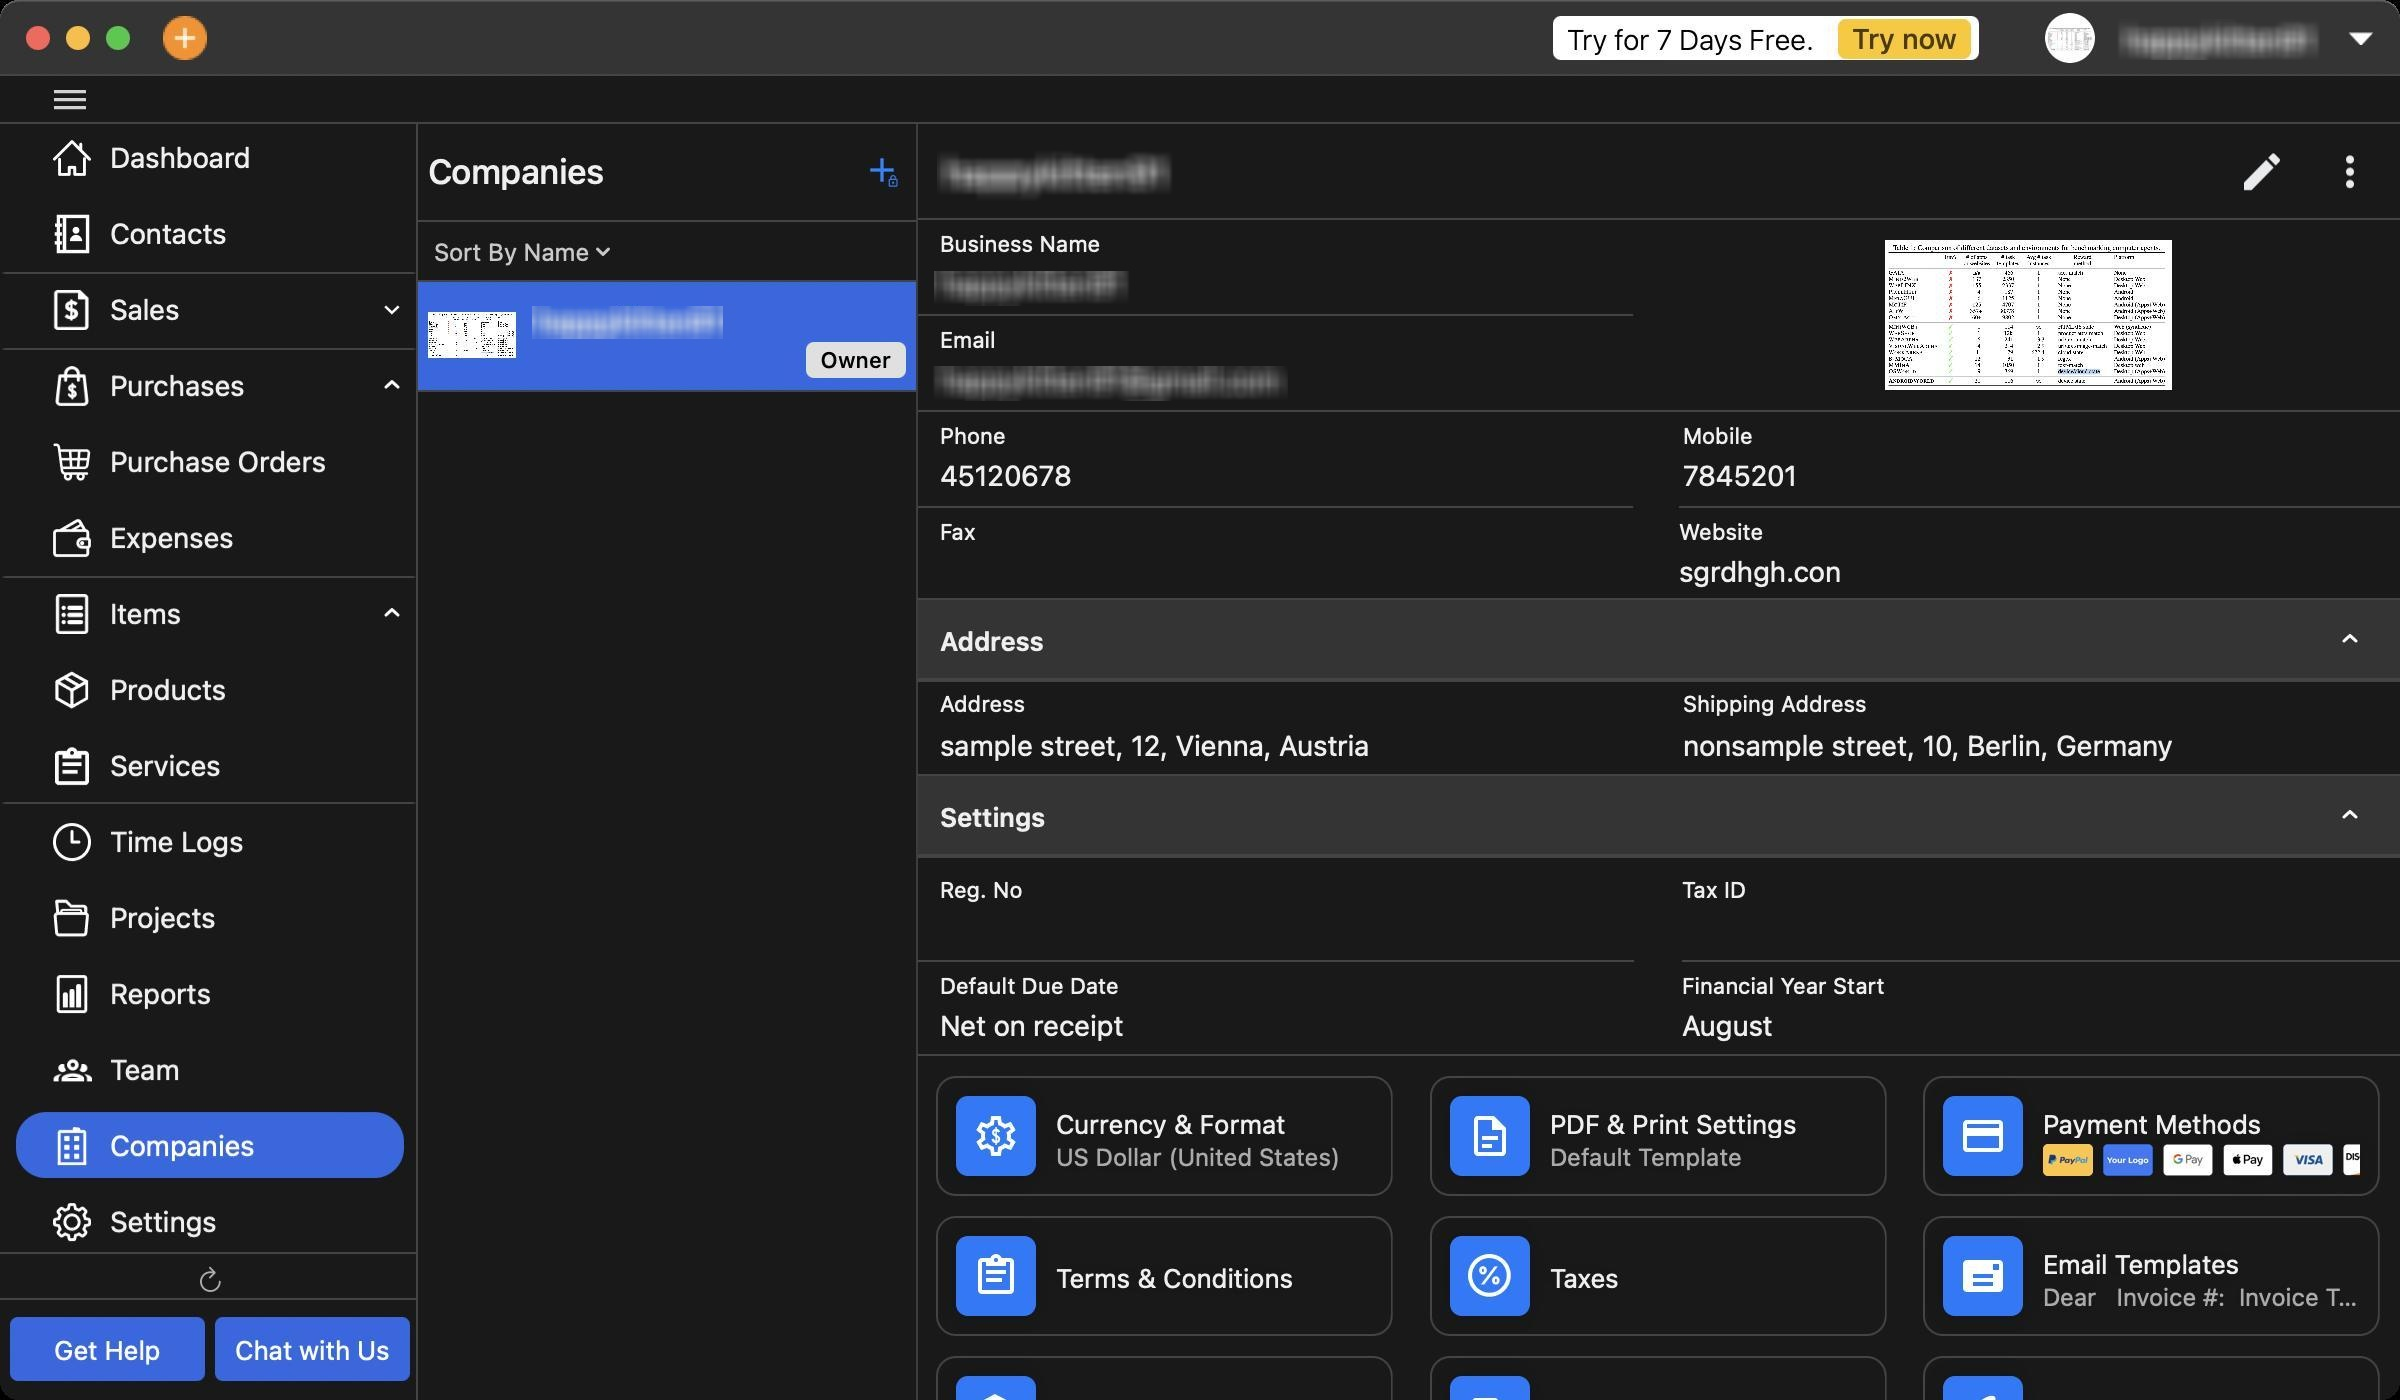
Accessibility tree:
{"name": "Moon_Invoice", "role": "AXWindow", "description": null, "role_description": "standard window", "value": null, "position": "257.00;102.00", "size": "1200;700", "children": [{"name": null, "role": "AXGroup", "description": null, "role_description": "group", "value": null, "position": "0.00;61.00", "size": "210;5", "children": []}, {"name": null, "role": "AXScrollArea", "description": null, "role_description": "scroll area", "value": null, "position": "0.00;62.00", "size": "210;568", "children": [{"name": null, "role": "AXTable", "description": null, "role_description": "table", "value": null, "position": "0.00;60.00", "size": "210;570", "children": [{"name": null, "role": "AXRow", "description": null, "role_description": "table row", "value": null, "position": "0.00;60.00", "size": "210;38", "children": [{"name": null, "role": "AXCell", "description": null, "role_description": "cell", "value": null, "position": "1.00;60.00", "size": "207;38", "children": [{"name": null, "role": "AXGroup", "description": null, "role_description": "group", "value": null, "position": "8.00;62.00", "size": "194;33", "children": [{"name": null, "role": "AXStaticText", "description": null, "role_description": "text", "value": "Dashboard", "position": "53.00;69.00", "size": "143;19", "children": []}, {"name": null, "role": "AXImage", "description": "iconLeft home White", "role_description": "image", "value": null, "position": "26.00;69.00", "size": "20;20", "children": []}]}]}]}, {"name": null, "role": "AXRow", "description": null, "role_description": "table row", "value": null, "position": "0.00;98.00", "size": "210;38", "children": [{"name": null, "role": "AXCell", "description": null, "role_description": "cell", "value": null, "position": "1.00;98.00", "size": "207;38", "children": [{"name": null, "role": "AXGroup", "description": null, "role_description": "group", "value": null, "position": "8.00;100.00", "size": "194;33", "children": [{"name": null, "role": "AXStaticText", "description": null, "role_description": "text", "value": "Contacts", "position": "53.00;107.00", "size": "143;19", "children": []}, {"name": null, "role": "AXImage", "description": "iconLeft contacts White", "role_description": "image", "value": null, "position": "26.00;107.00", "size": "20;20", "children": []}]}]}]}, {"name": null, "role": "AXRow", "description": null, "role_description": "table row", "value": null, "position": "0.00;136.00", "size": "210;38", "children": [{"name": null, "role": "AXCell", "description": null, "role_description": "cell", "value": null, "position": "1.00;136.00", "size": "207;38", "children": [{"name": null, "role": "AXGroup", "description": null, "role_description": "group", "value": null, "position": "-1.00;136.00", "size": "211;1", "children": []}, {"name": null, "role": "AXGroup", "description": null, "role_description": "group", "value": null, "position": "8.00;138.00", "size": "194;33", "children": [{"name": null, "role": "AXStaticText", "description": null, "role_description": "text", "value": "Sales", "position": "53.00;145.00", "size": "143;19", "children": []}, {"name": null, "role": "AXImage", "description": "iconLeft Sales White", "role_description": "image", "value": null, "position": "26.00;145.00", "size": "20;20", "children": []}]}, {"name": null, "role": "AXImage", "description": "down arrow White", "role_description": "image", "value": null, "position": "183.00;142.50", "size": "25;25", "children": []}]}]}, {"name": null, "role": "AXRow", "description": null, "role_description": "table row", "value": null, "position": "0.00;174.00", "size": "210;0", "children": [{"name": null, "role": "AXCell", "description": null, "role_description": "cell", "value": null, "position": "1.00;174.00", "size": "207;0", "children": [{"name": null, "role": "AXGroup", "description": null, "role_description": "group", "value": null, "position": "8.00;176.01", "size": "194;0", "children": [{"name": null, "role": "AXStaticText", "description": null, "role_description": "text", "value": "Invoices", "position": "53.00;183.01", "size": "143;19", "children": []}, {"name": null, "role": "AXImage", "description": "iconLeft invoice White", "role_description": "image", "value": null, "position": "26.00;183.01", "size": "20;20", "children": []}]}]}]}, {"name": null, "role": "AXRow", "description": null, "role_description": "table row", "value": null, "position": "0.00;174.01", "size": "210;0", "children": [{"name": null, "role": "AXCell", "description": null, "role_description": "cell", "value": null, "position": "1.00;174.01", "size": "207;0", "children": [{"name": null, "role": "AXGroup", "description": null, "role_description": "group", "value": null, "position": "8.00;176.02", "size": "194;0", "children": [{"name": null, "role": "AXStaticText", "description": null, "role_description": "text", "value": "Estimates", "position": "53.00;183.02", "size": "143;19", "children": []}, {"name": null, "role": "AXImage", "description": "iconLeft estimate White", "role_description": "image", "value": null, "position": "26.00;183.02", "size": "20;20", "children": []}]}]}]}, {"name": null, "role": "AXRow", "description": null, "role_description": "table row", "value": null, "position": "0.00;174.02", "size": "210;0", "children": [{"name": null, "role": "AXCell", "description": null, "role_description": "cell", "value": null, "position": "1.00;174.02", "size": "207;0", "children": [{"name": null, "role": "AXGroup", "description": null, "role_description": "group", "value": null, "position": "8.00;176.03", "size": "194;0", "children": [{"name": null, "role": "AXStaticText", "description": null, "role_description": "text", "value": "Credit Notes", "position": "53.00;183.03", "size": "143;19", "children": []}, {"name": null, "role": "AXImage", "description": "iconLeft credit notes White", "role_description": "image", "value": null, "position": "26.00;183.03", "size": "20;20", "children": []}]}]}]}, {"name": null, "role": "AXRow", "description": null, "role_description": "table row", "value": null, "position": "0.00;174.03", "size": "210;0", "children": [{"name": null, "role": "AXCell", "description": null, "role_description": "cell", "value": null, "position": "1.00;174.03", "size": "207;0", "children": [{"name": null, "role": "AXGroup", "description": null, "role_description": "group", "value": null, "position": "8.00;176.04", "size": "194;0", "children": [{"name": null, "role": "AXStaticText", "description": null, "role_description": "text", "value": "Payments", "position": "53.00;183.04", "size": "143;19", "children": []}, {"name": null, "role": "AXImage", "description": "iconLeft payments White", "role_description": "image", "value": null, "position": "26.00;183.04", "size": "20;20", "children": []}]}]}]}, {"name": null, "role": "AXRow", "description": null, "role_description": "table row", "value": null, "position": "0.00;174.04", "size": "210;38", "children": [{"name": null, "role": "AXCell", "description": null, "role_description": "cell", "value": null, "position": "1.00;174.04", "size": "207;38", "children": [{"name": null, "role": "AXGroup", "description": null, "role_description": "group", "value": null, "position": "-1.00;174.04", "size": "211;1", "children": []}, {"name": null, "role": "AXGroup", "description": null, "role_description": "group", "value": null, "position": "8.00;176.04", "size": "194;33", "children": [{"name": null, "role": "AXStaticText", "description": null, "role_description": "text", "value": "Purchases", "position": "53.00;183.04", "size": "143;19", "children": []}, {"name": null, "role": "AXImage", "description": "iconLeft Purchases White", "role_description": "image", "value": null, "position": "26.00;183.04", "size": "20;20", "children": []}]}, {"name": null, "role": "AXImage", "description": "up arrow white", "role_description": "image", "value": null, "position": "183.00;180.54", "size": "25;25", "children": []}]}]}, {"name": null, "role": "AXRow", "description": null, "role_description": "table row", "value": null, "position": "0.00;212.04", "size": "210;38", "children": [{"name": null, "role": "AXCell", "description": null, "role_description": "cell", "value": null, "position": "1.00;212.04", "size": "207;38", "children": [{"name": null, "role": "AXGroup", "description": null, "role_description": "group", "value": null, "position": "8.00;214.04", "size": "194;33", "children": [{"name": null, "role": "AXStaticText", "description": null, "role_description": "text", "value": "Purchase Orders", "position": "53.00;221.04", "size": "143;19", "children": []}, {"name": null, "role": "AXImage", "description": "iconLeft purchase order White", "role_description": "image", "value": null, "position": "26.00;221.04", "size": "20;20", "children": []}]}]}]}, {"name": null, "role": "AXRow", "description": null, "role_description": "table row", "value": null, "position": "0.00;250.04", "size": "210;38", "children": [{"name": null, "role": "AXCell", "description": null, "role_description": "cell", "value": null, "position": "1.00;250.04", "size": "207;38", "children": [{"name": null, "role": "AXGroup", "description": null, "role_description": "group", "value": null, "position": "8.00;252.04", "size": "194;33", "children": [{"name": null, "role": "AXStaticText", "description": null, "role_description": "text", "value": "Expenses", "position": "53.00;259.04", "size": "143;19", "children": []}, {"name": null, "role": "AXImage", "description": "iconLeft expenses White", "role_description": "image", "value": null, "position": "26.00;259.04", "size": "20;20", "children": []}]}]}]}, {"name": null, "role": "AXRow", "description": null, "role_description": "table row", "value": null, "position": "0.00;288.04", "size": "210;38", "children": [{"name": null, "role": "AXCell", "description": null, "role_description": "cell", "value": null, "position": "1.00;288.04", "size": "207;38", "children": [{"name": null, "role": "AXGroup", "description": null, "role_description": "group", "value": null, "position": "-1.00;288.04", "size": "211;1", "children": []}, {"name": null, "role": "AXGroup", "description": null, "role_description": "group", "value": null, "position": "8.00;290.04", "size": "194;33", "children": [{"name": null, "role": "AXStaticText", "description": null, "role_description": "text", "value": "Items", "position": "53.00;297.04", "size": "143;19", "children": []}, {"name": null, "role": "AXImage", "description": "iconLeft Items White", "role_description": "image", "value": null, "position": "26.00;297.04", "size": "20;20", "children": []}]}, {"name": null, "role": "AXImage", "description": "up arrow white", "role_description": "image", "value": null, "position": "183.00;294.54", "size": "25;25", "children": []}]}]}, {"name": null, "role": "AXRow", "description": null, "role_description": "table row", "value": null, "position": "0.00;326.04", "size": "210;38", "children": [{"name": null, "role": "AXCell", "description": null, "role_description": "cell", "value": null, "position": "1.00;326.04", "size": "207;38", "children": [{"name": null, "role": "AXGroup", "description": null, "role_description": "group", "value": null, "position": "8.00;328.04", "size": "194;33", "children": [{"name": null, "role": "AXStaticText", "description": null, "role_description": "text", "value": "Products", "position": "53.00;335.04", "size": "143;19", "children": []}, {"name": null, "role": "AXImage", "description": "iconLeft product White", "role_description": "image", "value": null, "position": "26.00;335.04", "size": "20;20", "children": []}]}]}]}, {"name": null, "role": "AXRow", "description": null, "role_description": "table row", "value": null, "position": "0.00;364.04", "size": "210;38", "children": [{"name": null, "role": "AXCell", "description": null, "role_description": "cell", "value": null, "position": "1.00;364.04", "size": "207;38", "children": [{"name": null, "role": "AXGroup", "description": null, "role_description": "group", "value": null, "position": "8.00;366.04", "size": "194;33", "children": [{"name": null, "role": "AXStaticText", "description": null, "role_description": "text", "value": "Services", "position": "53.00;373.04", "size": "143;19", "children": []}, {"name": null, "role": "AXImage", "description": "iconLeft service White", "role_description": "image", "value": null, "position": "26.00;373.04", "size": "20;20", "children": []}]}, {"name": null, "role": "AXGroup", "description": null, "role_description": "group", "value": null, "position": "-1.00;401.04", "size": "211;1", "children": []}]}]}, {"name": null, "role": "AXRow", "description": null, "role_description": "table row", "value": null, "position": "0.00;402.04", "size": "210;38", "children": [{"name": null, "role": "AXCell", "description": null, "role_description": "cell", "value": null, "position": "1.00;402.04", "size": "207;38", "children": [{"name": null, "role": "AXGroup", "description": null, "role_description": "group", "value": null, "position": "8.00;404.04", "size": "194;33", "children": [{"name": null, "role": "AXStaticText", "description": null, "role_description": "text", "value": "Time Logs", "position": "53.00;411.04", "size": "143;19", "children": []}, {"name": null, "role": "AXImage", "description": "iconLeft timelogs White", "role_description": "image", "value": null, "position": "26.00;411.04", "size": "20;20", "children": []}]}]}]}, {"name": null, "role": "AXRow", "description": null, "role_description": "table row", "value": null, "position": "0.00;440.04", "size": "210;38", "children": [{"name": null, "role": "AXCell", "description": null, "role_description": "cell", "value": null, "position": "1.00;440.04", "size": "207;38", "children": [{"name": null, "role": "AXGroup", "description": null, "role_description": "group", "value": null, "position": "8.00;442.04", "size": "194;33", "children": [{"name": null, "role": "AXStaticText", "description": null, "role_description": "text", "value": "Projects", "position": "53.00;449.04", "size": "143;19", "children": []}, {"name": null, "role": "AXImage", "description": "iconLeft project White", "role_description": "image", "value": null, "position": "26.00;449.04", "size": "20;20", "children": []}]}]}]}, {"name": null, "role": "AXRow", "description": null, "role_description": "table row", "value": null, "position": "0.00;478.04", "size": "210;0", "children": [{"name": null, "role": "AXCell", "description": null, "role_description": "cell", "value": null, "position": "1.00;478.04", "size": "207;0", "children": [{"name": null, "role": "AXGroup", "description": null, "role_description": "group", "value": null, "position": "8.00;480.05", "size": "194;0", "children": [{"name": null, "role": "AXStaticText", "description": null, "role_description": "text", "value": "Taxes", "position": "53.00;487.05", "size": "143;19", "children": []}, {"name": null, "role": "AXImage", "description": "iconLeft taxes White", "role_description": "image", "value": null, "position": "26.00;487.05", "size": "20;20", "children": []}]}]}]}, {"name": null, "role": "AXRow", "description": null, "role_description": "table row", "value": null, "position": "0.00;478.05", "size": "210;38", "children": [{"name": null, "role": "AXCell", "description": null, "role_description": "cell", "value": null, "position": "1.00;478.05", "size": "207;38", "children": [{"name": null, "role": "AXGroup", "description": null, "role_description": "group", "value": null, "position": "8.00;480.05", "size": "194;33", "children": [{"name": null, "role": "AXStaticText", "description": null, "role_description": "text", "value": "Reports", "position": "53.00;487.05", "size": "143;19", "children": []}, {"name": null, "role": "AXImage", "description": "iconLeft report White", "role_description": "image", "value": null, "position": "26.00;487.05", "size": "20;20", "children": []}]}]}]}, {"name": null, "role": "AXRow", "description": null, "role_description": "table row", "value": null, "position": "0.00;516.05", "size": "210;38", "children": [{"name": null, "role": "AXCell", "description": null, "role_description": "cell", "value": null, "position": "1.00;516.05", "size": "207;38", "children": [{"name": null, "role": "AXGroup", "description": null, "role_description": "group", "value": null, "position": "8.00;518.05", "size": "194;33", "children": [{"name": null, "role": "AXStaticText", "description": null, "role_description": "text", "value": "Team", "position": "53.00;525.05", "size": "143;19", "children": []}, {"name": null, "role": "AXImage", "description": "iconLeft team white", "role_description": "image", "value": null, "position": "26.00;525.05", "size": "20;20", "children": []}]}]}]}, {"name": null, "role": "AXRow", "description": null, "role_description": "table row", "value": null, "position": "0.00;554.05", "size": "210;38", "children": [{"name": null, "role": "AXCell", "description": null, "role_description": "cell", "value": null, "position": "1.00;554.05", "size": "207;38", "children": [{"name": null, "role": "AXGroup", "description": null, "role_description": "group", "value": null, "position": "8.00;556.05", "size": "194;33", "children": [{"name": null, "role": "AXStaticText", "description": null, "role_description": "text", "value": "Companies", "position": "53.00;563.05", "size": "143;19", "children": []}, {"name": null, "role": "AXImage", "description": "iconLeft cmpnyInfo White", "role_description": "image", "value": null, "position": "26.00;563.05", "size": "20;20", "children": []}]}]}]}, {"name": null, "role": "AXRow", "description": null, "role_description": "table row", "value": null, "position": "0.00;592.05", "size": "210;38", "children": [{"name": null, "role": "AXCell", "description": null, "role_description": "cell", "value": null, "position": "1.00;592.05", "size": "207;38", "children": [{"name": null, "role": "AXGroup", "description": null, "role_description": "group", "value": null, "position": "8.00;594.05", "size": "194;33", "children": [{"name": null, "role": "AXStaticText", "description": null, "role_description": "text", "value": "Settings", "position": "53.00;601.05", "size": "143;19", "children": []}, {"name": null, "role": "AXImage", "description": "iconLeft setting White", "role_description": "image", "value": null, "position": "26.00;601.05", "size": "20;20", "children": []}]}]}]}, {"name": null, "role": "AXColumn", "description": null, "role_description": "column", "value": null, "position": "0.00;60.00", "size": "210;570", "children": []}]}, {"name": null, "role": "AXScrollBar", "description": null, "role_description": "scroll bar", "value": 0.9756097560975826, "position": "194.00;62.00", "size": "16;568", "children": [{"name": null, "role": "AXValueIndicator", "description": null, "role_description": "value indicator", "value": 0.9756097560975826, "position": "198.00;65.00", "size": "12;564", "children": []}, {"name": null, "role": "AXButton", "description": null, "role_description": "increment arrow button", "value": null, "position": "194.00;62.00", "size": "0;0", "children": []}, {"name": null, "role": "AXButton", "description": null, "role_description": "decrement arrow button", "value": null, "position": "194.00;62.00", "size": "0;0", "children": []}, {"name": null, "role": "AXButton", "description": null, "role_description": "increment page button", "value": null, "position": "198.00;629.00", "size": "12;1", "children": []}, {"name": null, "role": "AXButton", "description": null, "role_description": "decrement page button", "value": null, "position": "198.00;62.00", "size": "12;2", "children": []}]}]}, {"name": null, "role": "AXGroup", "description": null, "role_description": "group", "value": null, "position": "0.00;626.00", "size": "210;23", "children": [{"name": "", "role": "AXButton", "description": "refresh", "role_description": "button", "value": null, "position": "85.00;625.00", "size": "40;30", "children": []}, {"name": null, "role": "AXStaticText", "description": null, "role_description": "text", "value": "Label", "position": "0.00;626.00", "size": "210;1", "children": []}]}, {"name": null, "role": "AXGroup", "description": null, "role_description": "group", "value": null, "position": "0.00;649.00", "size": "210;51", "children": [{"name": null, "role": "AXStaticText", "description": null, "role_description": "text", "value": "Label", "position": "0.00;649.00", "size": "210;1", "children": []}, {"name": "Get_Help", "role": "AXButton", "description": null, "role_description": "button", "value": null, "position": "5.00;658.50", "size": "98;32", "children": []}, {"name": "Chat_with_Us", "role": "AXButton", "description": null, "role_description": "button", "value": null, "position": "107.50;658.50", "size": "98;32", "children": []}]}, {"name": null, "role": "AXSplitGroup", "description": null, "role_description": "split group", "value": null, "position": "208.00;62.00", "size": "992;638", "children": [{"name": null, "role": "AXGroup", "description": null, "role_description": "group", "value": null, "position": "208.00;61.00", "size": "251;80", "children": [{"name": null, "role": "AXStaticText", "description": null, "role_description": "text", "value": "Companies", "position": "212.00;75.00", "size": "92;21", "children": []}, {"name": null, "role": "AXGroup", "description": null, "role_description": "group", "value": null, "position": "208.00;110.00", "size": "251;1", "children": []}, {"name": null, "role": "AXGroup", "description": null, "role_description": "group", "value": null, "position": "209.00;111.00", "size": "249;29", "children": [{"name": "Sort_By_Name", "role": "AXMenuButton", "description": null, "role_description": "menu button", "value": null, "position": "209.00;117.50", "size": "102;16", "children": []}]}, {"name": "", "role": "AXButton", "description": null, "role_description": "button", "value": null, "position": "426.00;69.00", "size": "30;32", "children": []}]}, {"name": null, "role": "AXGroup", "description": null, "role_description": "group", "value": null, "position": "208.00;61.00", "size": "1;639", "children": []}, {"name": null, "role": "AXScrollArea", "description": null, "role_description": "scroll area", "value": null, "position": "209.00;141.00", "size": "250;559", "children": [{"name": null, "role": "AXTable", "description": null, "role_description": "table", "value": null, "position": "209.00;141.00", "size": "250;559", "children": [{"name": null, "role": "AXRow", "description": null, "role_description": "table row", "value": null, "position": "209.00;141.00", "size": "250;55", "children": [{"name": null, "role": "AXCell", "description": null, "role_description": "cell", "value": null, "position": "209.00;141.00", "size": "250;55", "children": [{"name": null, "role": "AXImage", "description": "", "role_description": "image", "value": null, "position": "214.00;146.00", "size": "44;44", "children": []}, {"name": null, "role": "AXStaticText", "description": null, "role_description": "text", "value": "happykitten91", "position": "266.00;151.50", "size": "133;17", "children": []}, {"name": null, "role": "AXGroup", "description": null, "role_description": "group", "value": null, "position": "209.00;195.00", "size": "250;1", "children": []}, {"name": null, "role": "AXGroup", "description": null, "role_description": "group", "value": null, "position": "403.00;171.00", "size": "50;18", "children": [{"name": null, "role": "AXStaticText", "description": null, "role_description": "text", "value": "Owner", "position": "401.00;173.00", "size": "54;14", "children": []}]}]}]}, {"name": null, "role": "AXColumn", "description": null, "role_description": "column", "value": null, "position": "209.00;141.00", "size": "250;559", "children": []}]}]}, {"name": null, "role": "AXSplitter", "description": null, "role_description": "splitter", "value": 250.0, "position": "458.00;62.00", "size": "1;638", "children": []}, {"name": null, "role": "AXGroup", "description": null, "role_description": "group", "value": null, "position": "458.00;62.00", "size": "742;48", "children": [{"name": "", "role": "AXButton", "description": null, "role_description": "button", "value": null, "position": "458.00;62.00", "size": "742;47", "children": []}, {"name": null, "role": "AXStaticText", "description": null, "role_description": "text", "value": "happykitten91", "position": "470.00;75.50", "size": "641;21", "children": []}, {"name": null, "role": "AXStaticText", "description": null, "role_description": "text", "value": "Label", "position": "458.00;109.00", "size": "742;1", "children": []}, {"name": "", "role": "AXButton", "description": null, "role_description": "button", "value": null, "position": "1119.00;73.50", "size": "24;25", "children": []}, {"name": "", "role": "AXButton", "description": null, "role_description": "button", "value": null, "position": "1163.00;73.50", "size": "24;25", "children": []}]}, {"name": null, "role": "AXScrollArea", "description": null, "role_description": "scroll area", "value": null, "position": "458.00;110.00", "size": "742;590", "children": [{"name": null, "role": "AXTable", "description": null, "role_description": "table", "value": null, "position": "458.00;110.00", "size": "742;708", "children": [{"name": null, "role": "AXRow", "description": null, "role_description": "table row", "value": null, "position": "458.00;110.00", "size": "742;190", "children": [{"name": null, "role": "AXCell", "description": null, "role_description": "cell", "value": null, "position": "458.00;110.00", "size": "742;190", "children": [{"name": null, "role": "AXImage", "description": "", "role_description": "image", "value": null, "position": "839.50;120.00", "size": "348;75", "children": []}, {"name": null, "role": "AXStaticText", "description": null, "role_description": "text", "value": "Business Name", "position": "468.00;115.00", "size": "350;14", "children": []}, {"name": null, "role": "AXStaticText", "description": null, "role_description": "text", "value": "happykitten91", "position": "468.00;132.00", "size": "348;20", "children": []}, {"name": null, "role": "AXStaticText", "description": null, "role_description": "text", "value": "Phone", "position": "468.00;211.00", "size": "350;14", "children": []}, {"name": null, "role": "AXStaticText", "description": null, "role_description": "text", "value": "45120678", "position": "468.00;228.00", "size": "348;20", "children": []}, {"name": null, "role": "AXStaticText", "description": null, "role_description": "text", "value": "Mobile", "position": "839.50;211.00", "size": "350;14", "children": []}, {"name": null, "role": "AXStaticText", "description": null, "role_description": "text", "value": "7845201", "position": "839.50;228.00", "size": "348;20", "children": []}, {"name": null, "role": "AXStaticText", "description": null, "role_description": "text", "value": "Fax", "position": "468.00;259.00", "size": "364;14", "children": []}, {"name": null, "role": "AXStaticText", "description": null, "role_description": "text", "value": "", "position": "468.00;276.00", "size": "362;20", "children": []}, {"name": null, "role": "AXStaticText", "description": null, "role_description": "text", "value": "sgrdhgh.con", "position": "837.50;276.00", "size": "350;20", "children": []}, {"name": null, "role": "AXStaticText", "description": null, "role_description": "text", "value": "Label", "position": "458.00;157.00", "size": "358;1", "children": []}, {"name": null, "role": "AXStaticText", "description": null, "role_description": "text", "value": "Email", "position": "468.00;163.00", "size": "350;14", "children": []}, {"name": null, "role": "AXStaticText", "description": null, "role_description": "text", "value": "happykitten91@gmail.com", "position": "468.00;180.00", "size": "348;20", "children": []}, {"name": null, "role": "AXStaticText", "description": null, "role_description": "text", "value": "Label", "position": "458.00;253.00", "size": "358;1", "children": []}, {"name": null, "role": "AXStaticText", "description": null, "role_description": "text", "value": "Label", "position": "458.00;205.00", "size": "742;1", "children": []}, {"name": null, "role": "AXStaticText", "description": null, "role_description": "text", "value": "Label", "position": "828.50;122.50", "size": "1;165", "children": []}, {"name": null, "role": "AXStaticText", "description": null, "role_description": "text", "value": "Label", "position": "839.50;253.00", "size": "360;1", "children": []}, {"name": null, "role": "AXStaticText", "description": null, "role_description": "text", "value": "Website", "position": "837.50;259.00", "size": "352;14", "children": []}, {"name": null, "role": "AXStaticText", "description": null, "role_description": "text", "value": "Label", "position": "458.00;299.00", "size": "742;1", "children": []}]}]}, {"name": null, "role": "AXRow", "description": null, "role_description": "table row", "value": null, "position": "458.00;300.00", "size": "742;40", "children": [{"name": null, "role": "AXCell", "description": null, "role_description": "cell", "value": null, "position": "458.00;300.00", "size": "742;40", "children": [{"name": null, "role": "AXStaticText", "description": null, "role_description": "text", "value": "Address", "position": "468.00;311.50", "size": "56;17", "children": []}, {"name": "", "role": "AXButton", "description": null, "role_description": "button", "value": null, "position": "1165.00;310.00", "size": "20;20", "children": []}, {"name": "", "role": "AXButton", "description": null, "role_description": "button", "value": null, "position": "458.00;300.00", "size": "742;40", "children": []}, {"name": null, "role": "AXGroup", "description": null, "role_description": "group", "value": null, "position": "456.00;339.00", "size": "1200;1", "children": []}]}]}, {"name": null, "role": "AXRow", "description": null, "role_description": "table row", "value": null, "position": "458.00;340.00", "size": "742;48", "children": [{"name": null, "role": "AXCell", "description": null, "role_description": "cell", "value": null, "position": "458.00;340.00", "size": "742;48", "children": [{"name": null, "role": "AXStaticText", "description": null, "role_description": "text", "value": "Label", "position": "458.00;340.00", "size": "742;1", "children": []}, {"name": null, "role": "AXStaticText", "description": null, "role_description": "text", "value": "Address", "position": "468.00;345.00", "size": "350;15", "children": []}, {"name": null, "role": "AXStaticText", "description": null, "role_description": "text", "value": "sample street, 12, Vienna, Austria", "position": "468.00;363.00", "size": "362;22", "children": []}, {"name": null, "role": "AXStaticText", "description": null, "role_description": "text", "value": "Shipping Address", "position": "839.50;345.00", "size": "350;15", "children": []}, {"name": null, "role": "AXStaticText", "description": null, "role_description": "text", "value": "nonsample street, 10, Berlin, Germany", "position": "839.50;363.00", "size": "348;22", "children": []}, {"name": null, "role": "AXStaticText", "description": null, "role_description": "text", "value": "Label", "position": "828.50;340.00", "size": "1;48", "children": []}, {"name": null, "role": "AXStaticText", "description": null, "role_description": "text", "value": "Label", "position": "458.00;387.00", "size": "742;1", "children": []}]}]}, {"name": null, "role": "AXRow", "description": null, "role_description": "table row", "value": null, "position": "458.00;388.00", "size": "742;40", "children": [{"name": null, "role": "AXCell", "description": null, "role_description": "cell", "value": null, "position": "458.00;388.00", "size": "742;40", "children": [{"name": null, "role": "AXStaticText", "description": null, "role_description": "text", "value": "Settings", "position": "468.00;399.50", "size": "57;17", "children": []}, {"name": "", "role": "AXButton", "description": null, "role_description": "button", "value": null, "position": "1165.00;398.00", "size": "20;20", "children": []}, {"name": "", "role": "AXButton", "description": null, "role_description": "button", "value": null, "position": "458.00;388.00", "size": "742;40", "children": []}, {"name": null, "role": "AXGroup", "description": null, "role_description": "group", "value": null, "position": "456.00;427.00", "size": "1200;1", "children": []}]}]}, {"name": null, "role": "AXRow", "description": null, "role_description": "table row", "value": null, "position": "458.00;428.00", "size": "742;100", "children": [{"name": null, "role": "AXCell", "description": null, "role_description": "cell", "value": null, "position": "458.00;428.00", "size": "742;100", "children": [{"name": null, "role": "AXStaticText", "description": null, "role_description": "text", "value": "Label", "position": "458.00;428.00", "size": "742;1", "children": []}, {"name": null, "role": "AXStaticText", "description": null, "role_description": "text", "value": "Reg. No", "position": "468.00;438.00", "size": "351;14", "children": []}, {"name": null, "role": "AXStaticText", "description": null, "role_description": "text", "value": "", "position": "468.00;455.00", "size": "349;20", "children": []}, {"name": null, "role": "AXStaticText", "description": null, "role_description": "text", "value": "Tax ID", "position": "839.00;438.00", "size": "351;14", "children": []}, {"name": null, "role": "AXStaticText", "description": null, "role_description": "text", "value": "", "position": "839.00;455.00", "size": "349;20", "children": []}, {"name": null, "role": "AXStaticText", "description": null, "role_description": "text", "value": "Default Due Date", "position": "468.00;486.00", "size": "351;14", "children": []}, {"name": null, "role": "AXStaticText", "description": null, "role_description": "text", "value": "Net on receipt", "position": "468.00;503.00", "size": "349;20", "children": []}, {"name": null, "role": "AXStaticText", "description": null, "role_description": "text", "value": "Financial Year Start", "position": "839.00;486.00", "size": "351;14", "children": []}, {"name": null, "role": "AXStaticText", "description": null, "role_description": "text", "value": "August", "position": "839.00;503.00", "size": "349;20", "children": []}, {"name": null, "role": "AXStaticText", "description": null, "role_description": "text", "value": "Label", "position": "458.00;480.00", "size": "359;1", "children": []}, {"name": null, "role": "AXStaticText", "description": null, "role_description": "text", "value": "Label", "position": "841.00;480.00", "size": "359;1", "children": []}, {"name": null, "role": "AXStaticText", "description": null, "role_description": "text", "value": "Label", "position": "829.00;428.00", "size": "0;100", "children": []}, {"name": null, "role": "AXStaticText", "description": null, "role_description": "text", "value": "Label", "position": "458.00;527.00", "size": "742;1", "children": []}]}]}, {"name": null, "role": "AXRow", "description": null, "role_description": "table row", "value": null, "position": "458.00;528.00", "size": "742;290", "children": [{"name": null, "role": "AXCell", "description": null, "role_description": "cell", "value": null, "position": "458.00;528.00", "size": "742;290", "children": [{"name": null, "role": "AXScrollArea", "description": null, "role_description": "scroll area", "value": null, "position": "458.00;528.00", "size": "742;290", "children": [{"name": null, "role": "AXList", "description": null, "role_description": "collection", "value": null, "position": "458.00;528.00", "size": "742;290", "children": [{"name": null, "role": "AXList", "description": null, "role_description": "section", "value": null, "position": "468.00;538.00", "size": "228;270", "children": [{"name": null, "role": "AXGroup", "description": null, "role_description": "group", "value": null, "position": "468.00;538.00", "size": "228;60", "children": [{"name": null, "role": "AXImage", "description": "cur&format", "role_description": "image", "value": null, "position": "478.00;548.00", "size": "40;40", "children": []}, {"name": null, "role": "AXStaticText", "description": null, "role_description": "text", "value": "Currency & Format", "position": "526.00;553.00", "size": "162;16", "children": []}, {"name": null, "role": "AXStaticText", "description": null, "role_description": "text", "value": "US Dollar (United States)", "position": "526.00;570.00", "size": "162;16", "children": []}]}, {"name": null, "role": "AXGroup", "description": null, "role_description": "group", "value": null, "position": "715.00;538.00", "size": "228;60", "children": [{"name": null, "role": "AXImage", "description": "pdfSetting", "role_description": "image", "value": null, "position": "725.00;548.00", "size": "40;40", "children": []}, {"name": null, "role": "AXStaticText", "description": null, "role_description": "text", "value": "PDF & Print Settings", "position": "773.00;553.00", "size": "162;16", "children": []}, {"name": null, "role": "AXStaticText", "description": null, "role_description": "text", "value": "Default Template", "position": "773.00;570.00", "size": "162;16", "children": []}]}, {"name": null, "role": "AXGroup", "description": null, "role_description": "group", "value": null, "position": "961.50;538.00", "size": "228;60", "children": [{"name": null, "role": "AXImage", "description": "paymentMethod", "role_description": "image", "value": null, "position": "971.50;548.00", "size": "40;40", "children": []}, {"name": null, "role": "AXStaticText", "description": null, "role_description": "text", "value": "Payment Methods", "position": "1019.50;553.00", "size": "162;16", "children": []}, {"name": null, "role": "AXImage", "description": "", "role_description": "image", "value": null, "position": "1021.50;572.00", "size": "25;16", "children": []}, {"name": null, "role": "AXImage", "description": "", "role_description": "image", "value": null, "position": "1051.50;572.00", "size": "25;16", "children": []}, {"name": null, "role": "AXImage", "description": "", "role_description": "image", "value": null, "position": "1081.50;572.00", "size": "25;16", "children": []}, {"name": null, "role": "AXImage", "description": "", "role_description": "image", "value": null, "position": "1111.50;572.00", "size": "25;16", "children": []}, {"name": null, "role": "AXImage", "description": "", "role_description": "image", "value": null, "position": "1141.50;572.00", "size": "25;16", "children": []}, {"name": null, "role": "AXImage", "description": "", "role_description": "image", "value": null, "position": "1171.50;572.00", "size": "25;16", "children": []}, {"name": null, "role": "AXImage", "description": "", "role_description": "image", "value": null, "position": "1201.50;572.00", "size": "25;16", "children": []}, {"name": null, "role": "AXImage", "description": "", "role_description": "image", "value": null, "position": "1231.50;572.00", "size": "25;16", "children": []}, {"name": null, "role": "AXImage", "description": "", "role_description": "image", "value": null, "position": "1261.50;572.00", "size": "25;16", "children": []}, {"name": null, "role": "AXImage", "description": "", "role_description": "image", "value": null, "position": "1291.50;572.00", "size": "25;16", "children": []}, {"name": null, "role": "AXImage", "description": "", "role_description": "image", "value": null, "position": "1321.50;572.00", "size": "25;16", "children": []}, {"name": null, "role": "AXImage", "description": "", "role_description": "image", "value": null, "position": "1351.50;572.00", "size": "25;16", "children": []}, {"name": null, "role": "AXImage", "description": "", "role_description": "image", "value": null, "position": "1381.50;572.00", "size": "25;16", "children": []}, {"name": null, "role": "AXImage", "description": "", "role_description": "image", "value": null, "position": "1411.50;572.00", "size": "25;16", "children": []}, {"name": null, "role": "AXImage", "description": "", "role_description": "image", "value": null, "position": "1441.50;572.00", "size": "25;16", "children": []}, {"name": null, "role": "AXImage", "description": "", "role_description": "image", "value": null, "position": "1471.50;572.00", "size": "25;16", "children": []}, {"name": null, "role": "AXImage", "description": "", "role_description": "image", "value": null, "position": "1501.50;572.00", "size": "25;16", "children": []}, {"name": null, "role": "AXImage", "description": "", "role_description": "image", "value": null, "position": "1531.50;572.00", "size": "25;16", "children": []}, {"name": null, "role": "AXImage", "description": "", "role_description": "image", "value": null, "position": "1561.50;572.00", "size": "25;16", "children": []}]}, {"name": null, "role": "AXGroup", "description": null, "role_description": "group", "value": null, "position": "468.00;608.00", "size": "228;60", "children": [{"name": null, "role": "AXImage", "description": "terms&con", "role_description": "image", "value": null, "position": "478.00;618.00", "size": "40;40", "children": []}, {"name": null, "role": "AXStaticText", "description": null, "role_description": "text", "value": "Terms & Conditions", "position": "526.00;630.00", "size": "162;27", "children": []}, {"name": null, "role": "AXStaticText", "description": null, "role_description": "text", "value": "", "position": "526.00;658.00", "size": "162;16", "children": []}]}, {"name": null, "role": "AXGroup", "description": null, "role_description": "group", "value": null, "position": "715.00;608.00", "size": "228;60", "children": [{"name": null, "role": "AXImage", "description": "taxes", "role_description": "image", "value": null, "position": "725.00;618.00", "size": "40;40", "children": []}, {"name": null, "role": "AXStaticText", "description": null, "role_description": "text", "value": "Taxes", "position": "773.00;630.00", "size": "162;27", "children": []}, {"name": null, "role": "AXStaticText", "description": null, "role_description": "text", "value": "", "position": "773.00;658.00", "size": "162;16", "children": []}]}, {"name": null, "role": "AXGroup", "description": null, "role_description": "group", "value": null, "position": "961.50;608.00", "size": "228;60", "children": [{"name": null, "role": "AXImage", "description": "emailTemp", "role_description": "image", "value": null, "position": "971.50;618.00", "size": "40;40", "children": []}, {"name": null, "role": "AXStaticText", "description": null, "role_description": "text", "value": "Email Templates", "position": "1019.50;623.00", "size": "162;16", "children": []}, {"name": null, "role": "AXStaticText", "description": null, "role_description": "text", "value": "Dear   Invoice #:  Invoice Total Amount:  ", "position": "1019.50;640.00", "size": "162;16", "children": []}]}, {"name": null, "role": "AXGroup", "description": null, "role_description": "group", "value": null, "position": "468.00;678.00", "size": "228;60", "children": [{"name": null, "role": "AXImage", "description": "bankDetails", "role_description": "image", "value": null, "position": "478.00;688.00", "size": "40;40", "children": []}, {"name": null, "role": "AXStaticText", "description": null, "role_description": "text", "value": "Bank Details", "position": "526.00;700.00", "size": "162;27", "children": []}, {"name": null, "role": "AXStaticText", "description": null, "role_description": "text", "value": "", "position": "526.00;728.00", "size": "162;16", "children": []}]}, {"name": null, "role": "AXGroup", "description": null, "role_description": "group", "value": null, "position": "715.00;678.00", "size": "228;60", "children": [{"name": null, "role": "AXImage", "description": "notes", "role_description": "image", "value": null, "position": "725.00;688.00", "size": "40;40", "children": []}, {"name": null, "role": "AXStaticText", "description": null, "role_description": "text", "value": "Notes", "position": "773.00;700.00", "size": "162;27", "children": []}, {"name": null, "role": "AXStaticText", "description": null, "role_description": "text", "value": "", "position": "773.00;728.00", "size": "162;16", "children": []}]}, {"name": null, "role": "AXGroup", "description": null, "role_description": "group", "value": null, "position": "961.50;678.00", "size": "228;60", "children": [{"name": null, "role": "AXImage", "description": "signature", "role_description": "image", "value": null, "position": "971.50;688.00", "size": "40;40", "children": []}, {"name": null, "role": "AXStaticText", "description": null, "role_description": "text", "value": "Signature", "position": "1019.50;700.00", "size": "162;27", "children": []}]}, {"name": null, "role": "AXGroup", "description": null, "role_description": "group", "value": null, "position": "468.00;748.00", "size": "228;60", "children": [{"name": null, "role": "AXImage", "description": "team", "role_description": "image", "value": null, "position": "478.00;758.00", "size": "40;40", "children": []}, {"name": null, "role": "AXStaticText", "description": null, "role_description": "text", "value": "Team", "position": "526.00;763.00", "size": "162;16", "children": []}, {"name": null, "role": "AXStaticText", "description": null, "role_description": "text", "value": "1 Member", "position": "526.00;780.00", "size": "162;16", "children": []}]}]}]}]}]}]}, {"name": null, "role": "AXColumn", "description": null, "role_description": "column", "value": null, "position": "458.00;110.00", "size": "742;708", "children": []}]}, {"name": null, "role": "AXScrollBar", "description": null, "role_description": "scroll bar", "value": 0.0, "position": "1184.00;110.00", "size": "16;590", "children": [{"name": null, "role": "AXValueIndicator", "description": null, "role_description": "value indicator", "value": 0.0, "position": "1188.00;111.00", "size": "12;490", "children": []}, {"name": null, "role": "AXButton", "description": null, "role_description": "increment arrow button", "value": null, "position": "1184.00;110.00", "size": "0;0", "children": []}, {"name": null, "role": "AXButton", "description": null, "role_description": "decrement arrow button", "value": null, "position": "1184.00;110.00", "size": "0;0", "children": []}, {"name": null, "role": "AXButton", "description": null, "role_description": "increment page button", "value": null, "position": "1188.00;601.00", "size": "12;99", "children": []}, {"name": null, "role": "AXButton", "description": null, "role_description": "decrement page button", "value": null, "position": "1188.00;110.00", "size": "12;1", "children": []}]}]}]}, {"name": "", "role": "AXButton", "description": null, "role_description": "button", "value": null, "position": "27.00;45.00", "size": "16;10", "children": []}, {"name": null, "role": "AXToolbar", "description": null, "role_description": "toolbar", "value": null, "position": "0.00;0.00", "size": "1200;38", "children": [{"name": null, "role": "AXButton", "description": null, "role_description": "button", "value": null, "position": "76.00;0.00", "size": "33;38", "children": []}, {"name": null, "role": "AXGroup", "description": null, "role_description": "group", "value": null, "position": "772.00;0.00", "size": "222;38", "children": [{"name": null, "role": "AXGroup", "description": null, "role_description": "group", "value": null, "position": "776.50;8.00", "size": "213;22", "children": [{"name": null, "role": "AXStaticText", "description": null, "role_description": "text", "value": "Try for 7 Days Free.", "position": "779.50;10.00", "size": "132;18", "children": []}, {"name": null, "role": "AXStaticText", "description": null, "role_description": "text", "value": "Try now", "position": "919.00;9.50", "size": "66;20", "children": []}, {"name": "", "role": "AXButton", "description": null, "role_description": "button", "value": null, "position": "776.50;6.00", "size": "215;24", "children": []}]}]}, {"name": null, "role": "AXGroup", "description": null, "role_description": "group", "value": null, "position": "1018.00;0.00", "size": "178;38", "children": [{"name": null, "role": "AXGroup", "description": null, "role_description": "group", "value": null, "position": "1022.50;1.50", "size": "169;35", "children": [{"name": null, "role": "AXGroup", "description": null, "role_description": "group", "value": null, "position": "1022.50;6.50", "size": "25;25", "children": [{"name": null, "role": "AXImage", "description": "", "role_description": "image", "value": null, "position": "1023.50;7.50", "size": "23;23", "children": []}]}, {"name": null, "role": "AXStaticText", "description": null, "role_description": "text", "value": "happykitten91", "position": "1050.50;10.00", "size": "118;18", "children": []}, {"name": null, "role": "AXImage", "description": "companyDownArrow", "role_description": "image", "value": null, "position": "1169.50;6.50", "size": "20;25", "children": []}, {"name": "", "role": "AXButton", "description": null, "role_description": "button", "value": null, "position": "1022.50;-0.50", "size": "169;37", "children": []}]}]}]}, {"name": null, "role": "AXButton", "description": null, "role_description": "close button", "value": null, "position": "12.00;11.00", "size": "14;16", "children": []}, {"name": null, "role": "AXButton", "description": null, "role_description": "full screen button", "value": null, "position": "52.00;11.00", "size": "14;16", "children": [{"name": null, "role": "AXGroup", "description": null, "role_description": "group", "value": null, "position": "52.00;11.00", "size": "14;16", "children": [{"name": null, "role": "AXGroup", "description": null, "role_description": "group", "value": null, "position": "52.00;11.00", "size": "14;16", "children": []}]}]}, {"name": null, "role": "AXButton", "description": null, "role_description": "minimize button", "value": null, "position": "32.00;11.00", "size": "14;16", "children": []}]}